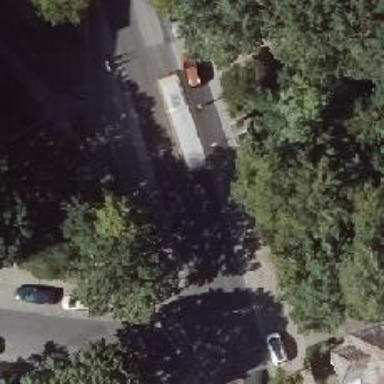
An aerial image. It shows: Public transport stop position.